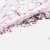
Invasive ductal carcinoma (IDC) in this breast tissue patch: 0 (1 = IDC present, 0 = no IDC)